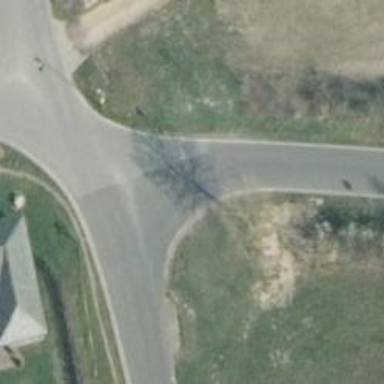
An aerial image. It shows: Residential road with asphalt surface.